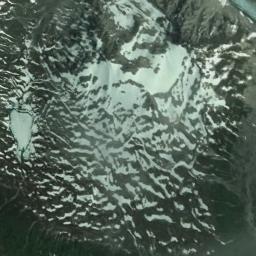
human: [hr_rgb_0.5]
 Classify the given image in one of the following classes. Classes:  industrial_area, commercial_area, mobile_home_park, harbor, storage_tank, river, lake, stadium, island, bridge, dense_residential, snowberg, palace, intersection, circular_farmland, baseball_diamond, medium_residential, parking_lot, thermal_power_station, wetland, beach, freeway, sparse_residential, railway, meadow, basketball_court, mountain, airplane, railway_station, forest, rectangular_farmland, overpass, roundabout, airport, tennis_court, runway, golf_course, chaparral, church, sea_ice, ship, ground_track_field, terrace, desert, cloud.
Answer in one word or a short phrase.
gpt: snowberg